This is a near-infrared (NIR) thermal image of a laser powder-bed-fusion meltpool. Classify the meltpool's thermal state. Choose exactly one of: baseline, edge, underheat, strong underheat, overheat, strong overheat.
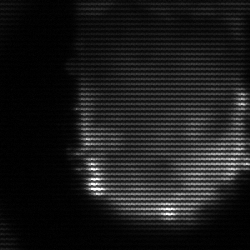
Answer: baseline